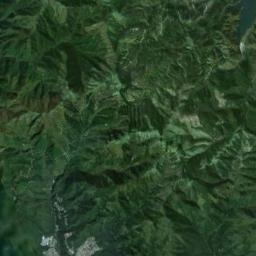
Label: mountain